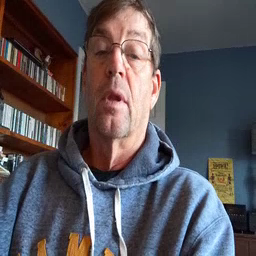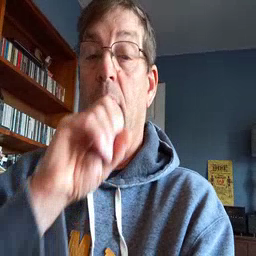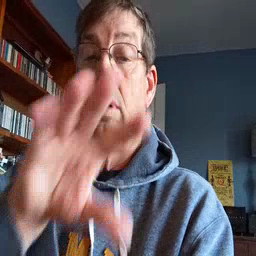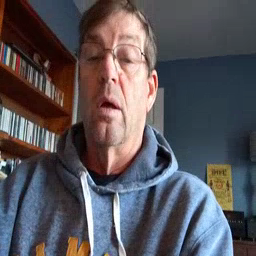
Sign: blow